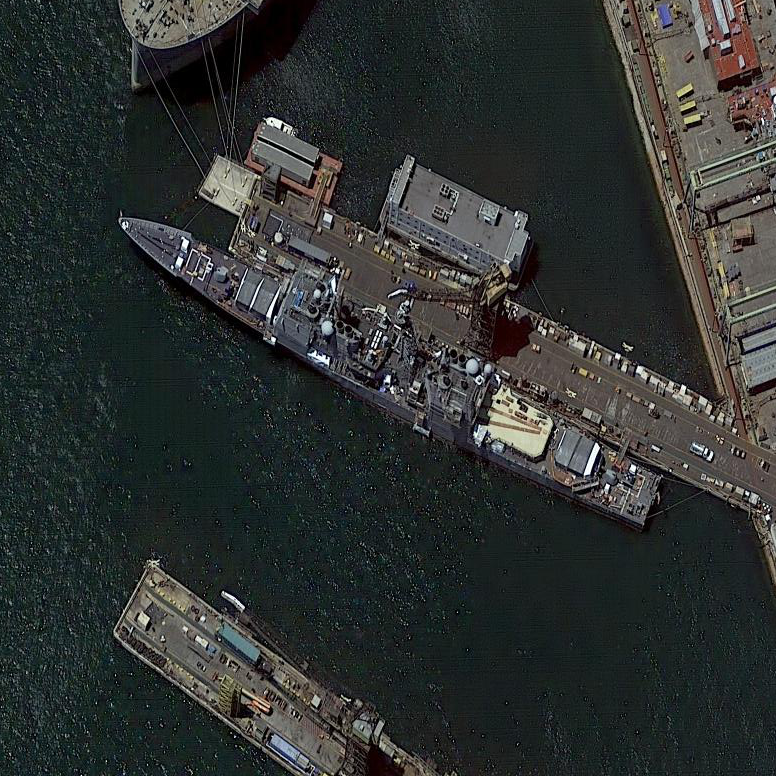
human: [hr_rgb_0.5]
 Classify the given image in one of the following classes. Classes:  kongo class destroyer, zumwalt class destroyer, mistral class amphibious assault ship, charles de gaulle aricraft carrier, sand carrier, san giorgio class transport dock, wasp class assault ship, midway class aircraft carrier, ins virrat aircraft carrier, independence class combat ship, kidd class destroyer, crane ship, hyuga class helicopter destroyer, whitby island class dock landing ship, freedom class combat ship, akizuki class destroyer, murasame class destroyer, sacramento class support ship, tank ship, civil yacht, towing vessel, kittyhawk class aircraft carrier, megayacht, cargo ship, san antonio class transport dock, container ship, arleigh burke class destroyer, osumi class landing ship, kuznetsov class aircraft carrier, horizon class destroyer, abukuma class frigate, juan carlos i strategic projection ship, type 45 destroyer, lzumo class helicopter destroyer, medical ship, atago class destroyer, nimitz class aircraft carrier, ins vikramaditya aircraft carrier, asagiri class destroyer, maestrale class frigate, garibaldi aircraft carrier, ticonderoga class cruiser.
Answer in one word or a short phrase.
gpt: Ticonderoga class cruiser